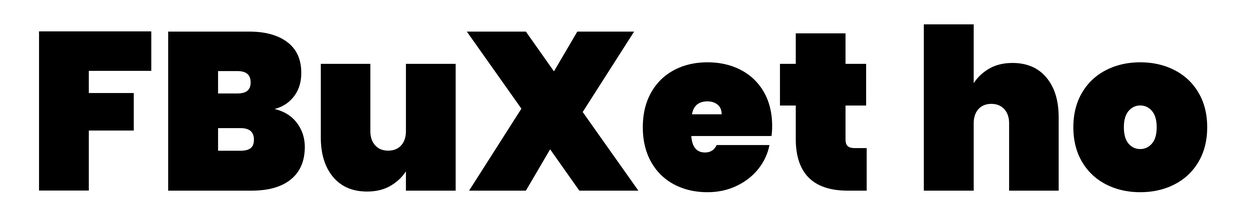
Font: Poppins-Black